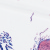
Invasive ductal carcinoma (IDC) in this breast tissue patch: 0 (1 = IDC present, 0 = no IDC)